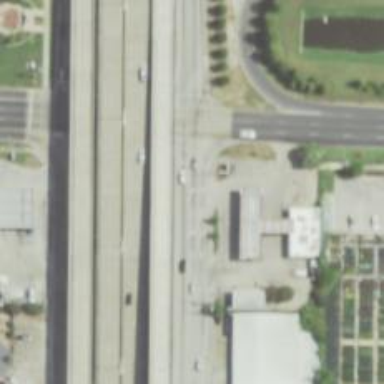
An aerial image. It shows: Tertiary road with frontage road along it.